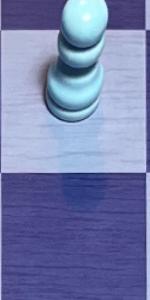
Label: Empty